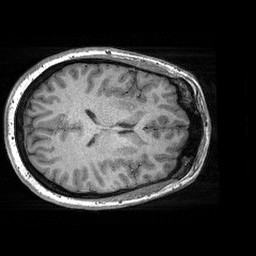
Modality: T1w
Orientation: axial
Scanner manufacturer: siemens
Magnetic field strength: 3 T
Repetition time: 2.3 s
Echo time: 0.00298 s